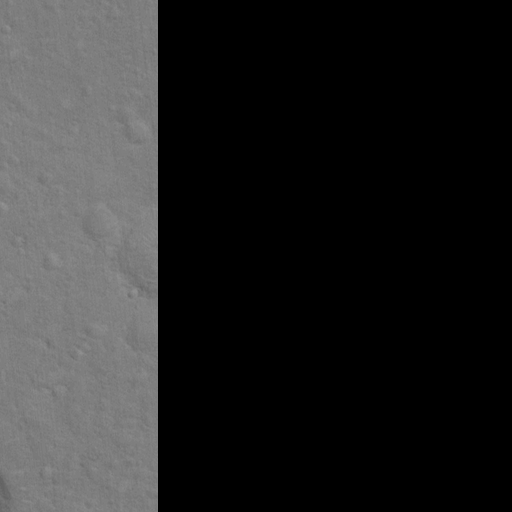
Objects detected: cone